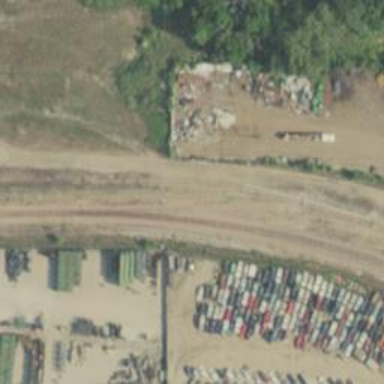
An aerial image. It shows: Railway spur service.